Aerial crown-view tile of a tropical tree (Barro Colorado Island, Panama), acquired 20250317:
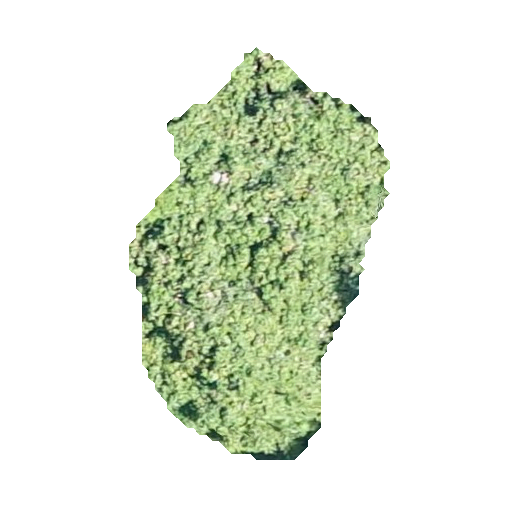
Species: Cecropia insignis
GBIF accepted scientific name: Cecropia insignis
Crown area: 104.857 m²